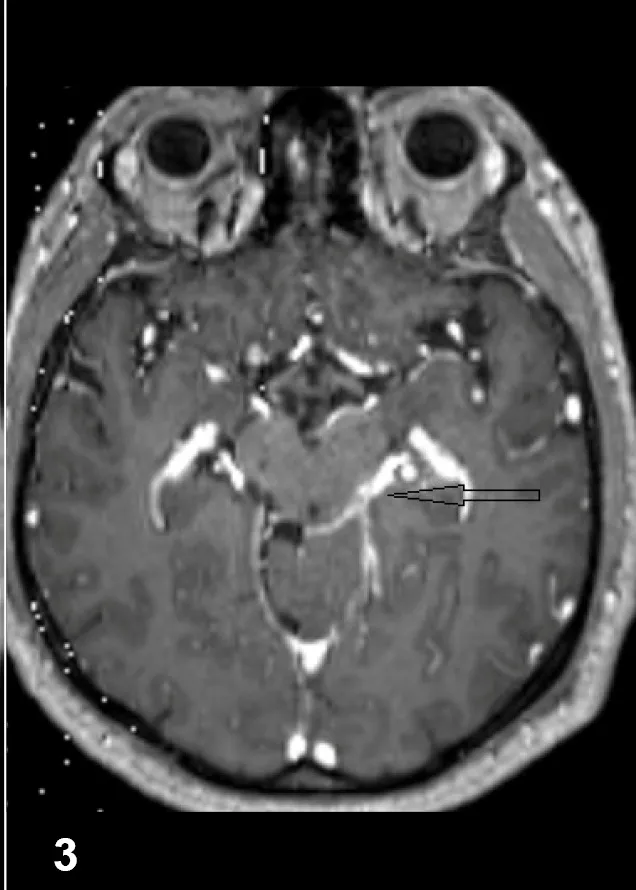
Decreased contrast enhancement in the basal cisterns.
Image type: radiology (mri)